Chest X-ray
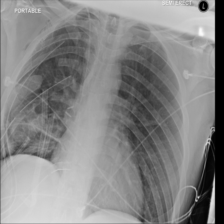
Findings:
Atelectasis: negative
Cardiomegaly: negative
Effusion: negative
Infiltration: negative
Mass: negative
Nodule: negative
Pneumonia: negative
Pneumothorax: negative
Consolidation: negative
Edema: negative
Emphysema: negative
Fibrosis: negative
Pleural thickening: negative
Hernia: negative